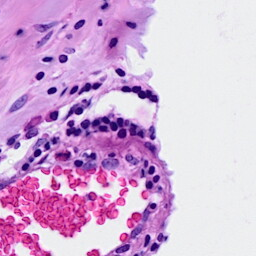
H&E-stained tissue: Breast